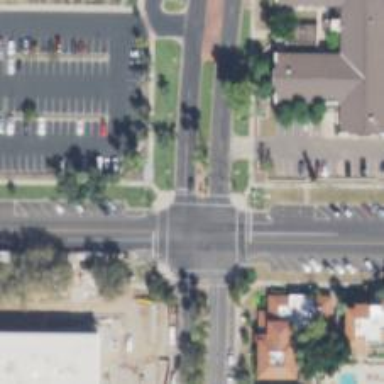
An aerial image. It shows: Solid stop line on the road.